Field crop: maize
Growth stage: 2
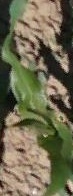
Species: maize